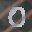
Label: 0